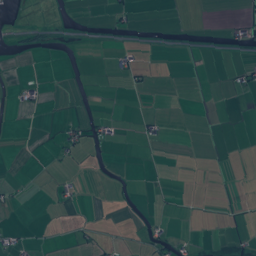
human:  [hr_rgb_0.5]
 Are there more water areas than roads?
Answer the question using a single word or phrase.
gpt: no

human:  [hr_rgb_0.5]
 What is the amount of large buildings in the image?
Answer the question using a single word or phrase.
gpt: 0

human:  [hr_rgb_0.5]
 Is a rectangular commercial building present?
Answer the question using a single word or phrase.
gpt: no

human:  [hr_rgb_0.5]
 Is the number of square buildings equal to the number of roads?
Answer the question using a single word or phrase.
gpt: no

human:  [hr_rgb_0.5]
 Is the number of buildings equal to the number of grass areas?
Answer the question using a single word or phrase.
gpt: no

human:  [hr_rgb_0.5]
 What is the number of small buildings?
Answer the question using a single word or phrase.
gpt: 96

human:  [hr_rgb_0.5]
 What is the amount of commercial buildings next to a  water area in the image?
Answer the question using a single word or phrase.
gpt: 2

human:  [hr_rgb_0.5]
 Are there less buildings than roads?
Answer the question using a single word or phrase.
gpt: no

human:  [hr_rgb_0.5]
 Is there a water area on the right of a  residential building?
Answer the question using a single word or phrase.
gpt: yes

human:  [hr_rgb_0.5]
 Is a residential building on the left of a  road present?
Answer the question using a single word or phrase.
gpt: yes

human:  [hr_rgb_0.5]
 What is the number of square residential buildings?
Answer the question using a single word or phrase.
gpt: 3

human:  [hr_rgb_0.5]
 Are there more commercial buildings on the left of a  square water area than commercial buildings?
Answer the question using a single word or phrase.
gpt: no

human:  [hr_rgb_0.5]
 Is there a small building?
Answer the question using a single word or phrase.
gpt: yes

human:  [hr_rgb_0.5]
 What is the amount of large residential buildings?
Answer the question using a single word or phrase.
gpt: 0

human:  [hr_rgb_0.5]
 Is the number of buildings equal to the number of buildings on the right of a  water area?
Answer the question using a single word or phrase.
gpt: yes

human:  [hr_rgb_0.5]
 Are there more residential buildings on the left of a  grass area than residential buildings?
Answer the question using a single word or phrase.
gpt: no

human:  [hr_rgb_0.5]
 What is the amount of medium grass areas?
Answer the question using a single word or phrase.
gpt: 15

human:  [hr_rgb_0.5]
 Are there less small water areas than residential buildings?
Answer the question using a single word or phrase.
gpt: yes

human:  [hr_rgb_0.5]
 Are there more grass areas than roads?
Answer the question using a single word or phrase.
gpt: yes

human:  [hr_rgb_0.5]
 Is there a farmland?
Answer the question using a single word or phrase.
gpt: yes

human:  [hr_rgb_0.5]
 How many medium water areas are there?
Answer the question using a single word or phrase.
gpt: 7

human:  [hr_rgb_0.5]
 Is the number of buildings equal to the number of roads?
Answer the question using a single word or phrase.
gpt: no

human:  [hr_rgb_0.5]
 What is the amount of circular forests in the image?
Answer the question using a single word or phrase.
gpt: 0

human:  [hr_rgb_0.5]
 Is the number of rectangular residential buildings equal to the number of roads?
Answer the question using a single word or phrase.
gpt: no

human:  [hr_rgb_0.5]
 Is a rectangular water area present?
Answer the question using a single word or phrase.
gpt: yes

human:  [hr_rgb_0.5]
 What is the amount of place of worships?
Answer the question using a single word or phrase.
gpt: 1

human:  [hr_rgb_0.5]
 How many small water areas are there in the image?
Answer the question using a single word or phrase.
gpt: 10

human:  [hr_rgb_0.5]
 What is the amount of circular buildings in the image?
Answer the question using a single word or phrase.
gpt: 3

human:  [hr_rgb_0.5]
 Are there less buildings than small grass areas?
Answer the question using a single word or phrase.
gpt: no

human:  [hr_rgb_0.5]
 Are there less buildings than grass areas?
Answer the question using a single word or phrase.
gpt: yes

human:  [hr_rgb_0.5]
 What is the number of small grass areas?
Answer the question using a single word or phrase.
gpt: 13

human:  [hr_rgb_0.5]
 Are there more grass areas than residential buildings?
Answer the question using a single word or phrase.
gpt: yes

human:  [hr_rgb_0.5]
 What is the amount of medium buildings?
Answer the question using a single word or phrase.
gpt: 12

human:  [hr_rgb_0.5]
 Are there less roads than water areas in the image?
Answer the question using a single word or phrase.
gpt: no

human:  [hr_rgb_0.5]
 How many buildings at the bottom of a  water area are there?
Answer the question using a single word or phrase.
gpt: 108

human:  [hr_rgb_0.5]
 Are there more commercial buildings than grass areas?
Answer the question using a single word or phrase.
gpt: no